Interaction volume radius: 5 \u00c5
Interaction volume height: 15 \u00c5
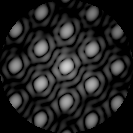
Disorder parameter: 0.06575